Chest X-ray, AP view. Patient: 37 years old, sex F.
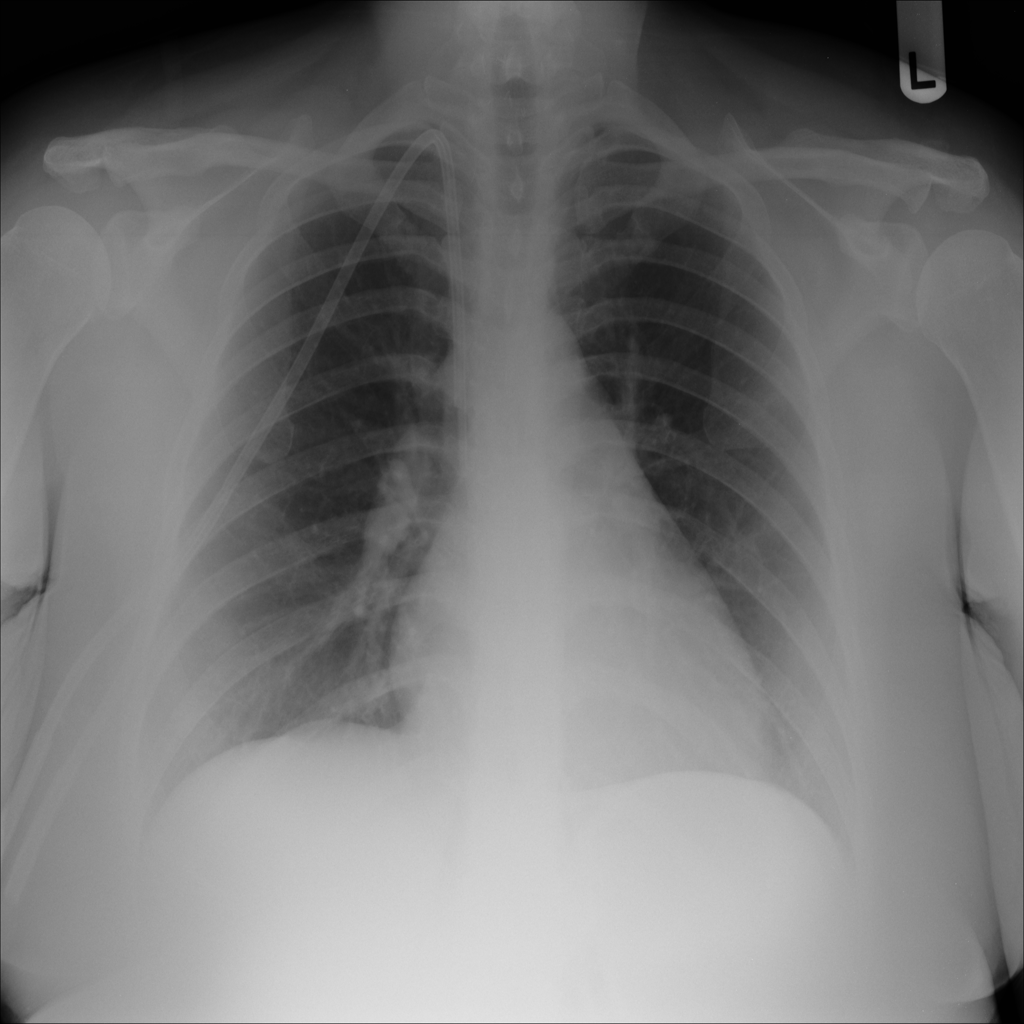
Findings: No Finding